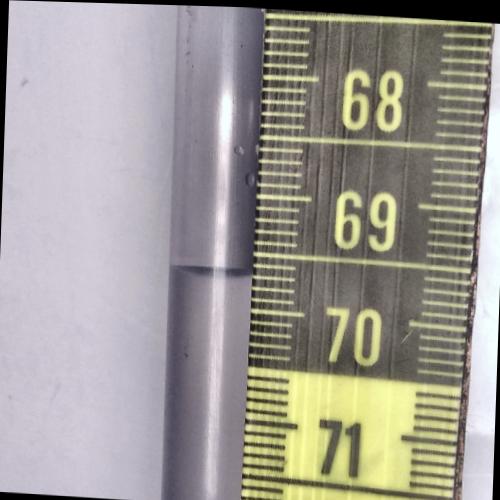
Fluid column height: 69.7 cm